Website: macys
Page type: customer-info-address
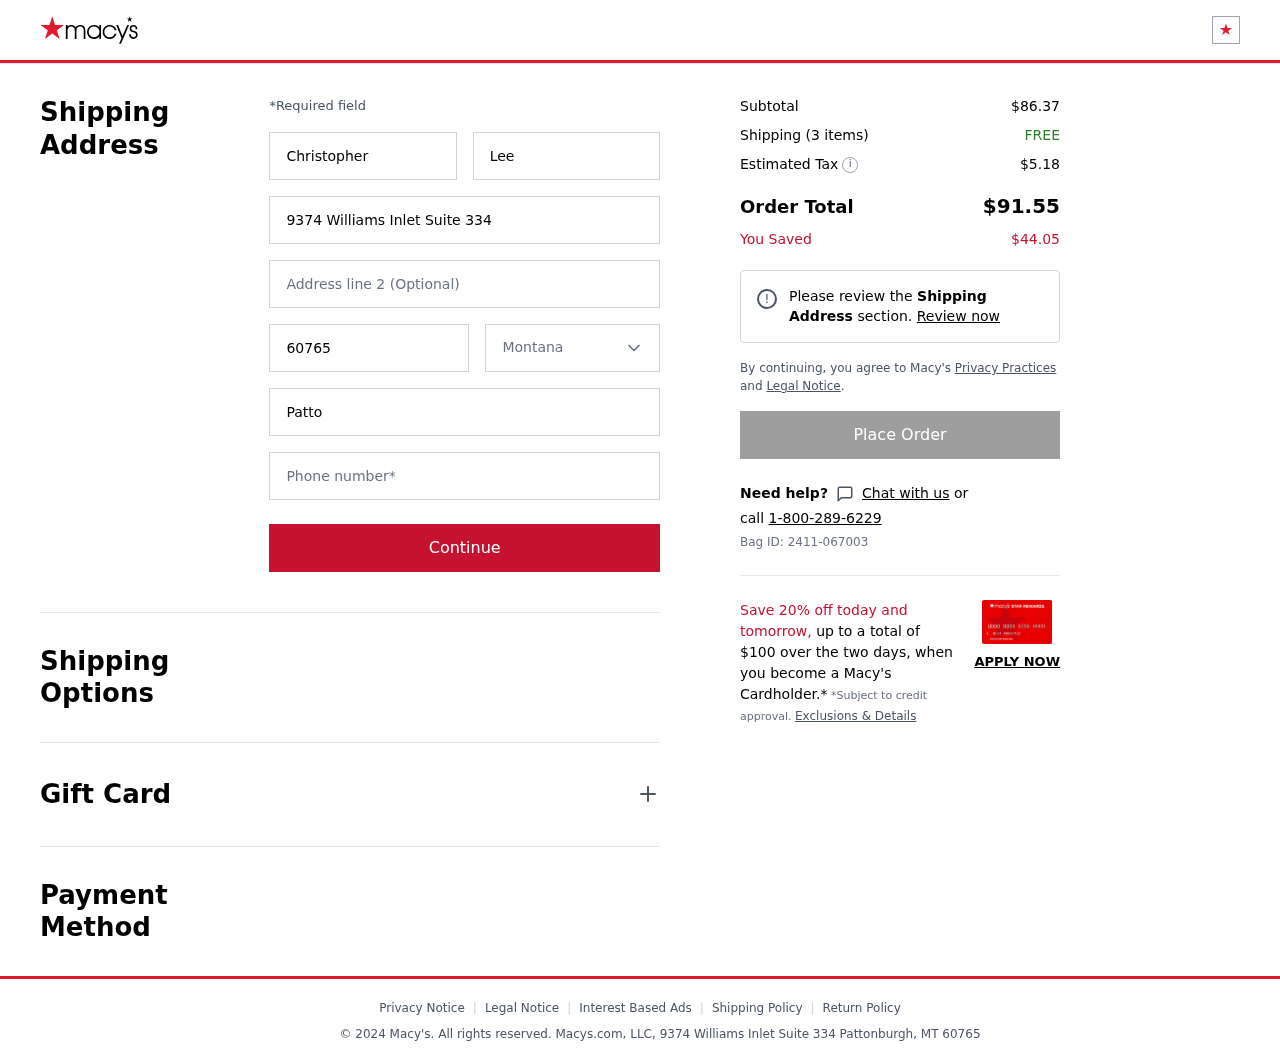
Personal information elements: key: PII_CITY
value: Pattonburgh
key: PII_FIRSTNAME
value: Christopher
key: PII_LASTNAME
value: Lee
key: PII_PHONE
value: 4025257277
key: PII_POSTCODE
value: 60765
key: PII_STATE
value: Montana
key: PII_STREET
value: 9374 Williams Inlet Suite 334
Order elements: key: ORDER_SUBTOTAL
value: $86.37
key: ORDER_NUM_ITEMS
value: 3
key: ORDER_SHIPPING_COST
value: FREE
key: ORDER_TAX
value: $5.18
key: ORDER_TOTAL
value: $91.55
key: ORDER_SAVINGS
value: $44.05
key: ORDER_BAG_ID
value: Bag ID: 2411-067003